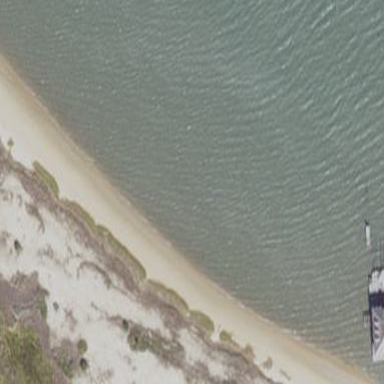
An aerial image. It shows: Sandy beach.